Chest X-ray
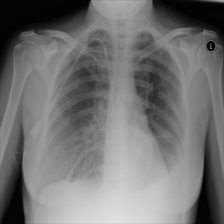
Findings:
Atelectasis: negative
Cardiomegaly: negative
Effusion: negative
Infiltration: negative
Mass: negative
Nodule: negative
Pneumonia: negative
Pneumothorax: negative
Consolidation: negative
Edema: positive
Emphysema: negative
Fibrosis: negative
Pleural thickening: negative
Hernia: negative